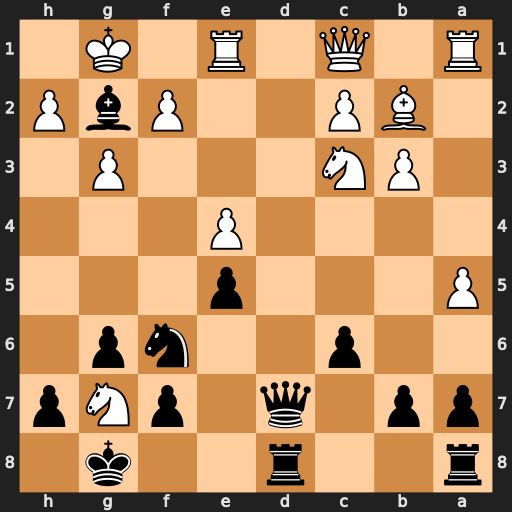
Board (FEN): r2r2k1/pp1q1pNp/2p2np1/P3p3/4P3/1PN3P1/1BP2PbP/R1Q1R1K1
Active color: b
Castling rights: -
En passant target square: -
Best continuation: Qh3 Nf5 Ng4 Nh6+ Nxh6 Qxh6 Qxh6